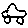
Label: car